Question: How to add clickable link to 'RichEditViewer' in Inno Setup? I tried this solution <URL>
Using this code below:
'''
[Code]
var
Page: TWizardPage;
procedure CreateTheWizardPages;
var
RichViewer1 : TRichEditViewer;
begin
Page := CreateCustomPage(wpReady, 'Custom', 'Page');
RichViewer1 := TRichEditViewer.Create(Page);
RichViewer1.Left := 0;
RichViewer1.Top := 30;
RichViewer1.width:=400;
RichViewer1.WordWrap := True;
RichViewer1.BorderStyle := bsNone;
RichViewer1.TabStop := False;
RichViewer1.ReadOnly := True;
RichViewer1.Parent := Page.Surface;
RichViewer1.ParentColor := true;
RichViewer1.RTFText := '{
tf1 ' +
'{\colortbl ;
ed238\green0lue0;}' +
'Lorem ipsum dolor sit amet ' +
'{ {
ield{\*
ldinst{HYPERLINK "https://www.example.com/" }}' +
'{
ldrslt{\cf1 CLICK_HERE\cf0 }}}} ' +
'consectetur adipiscing elit.}';
end;
procedure InitializeWizard();
begin
CreateTheWizardPages;
end;
'''
I got something like this on the custom page:

I would like to have ony one clickable link "CLICK_HERE"
I'm using Inno Setup 5.6.1, Windows 10 Pro 1909.
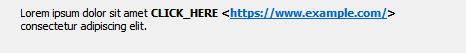
Answer: I've tested the code against various versions of Inno Setup compiler.
It looks like it does not work in Ansi version. It works in Unicode version. Unicode version is built using a newer version of Delphi, that's probably the reason.
You should <URL>.